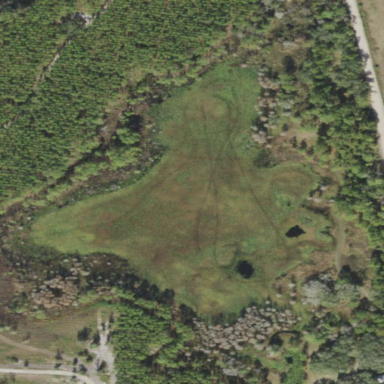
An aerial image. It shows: Wetland area characterized by wet meadow.